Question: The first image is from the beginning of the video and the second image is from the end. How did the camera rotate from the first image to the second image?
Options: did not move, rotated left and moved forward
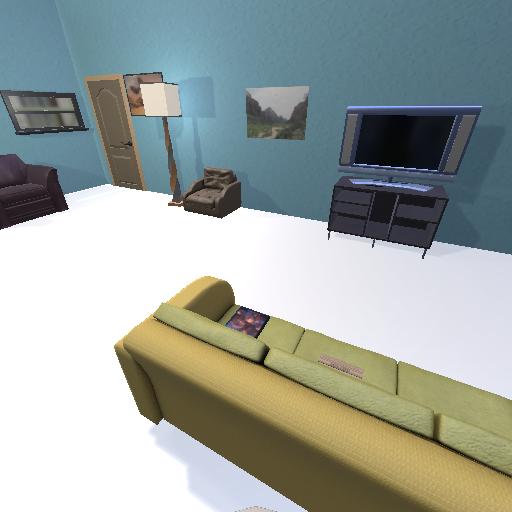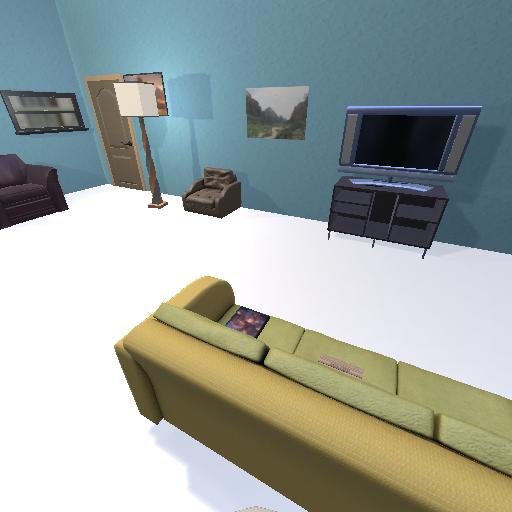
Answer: did not move